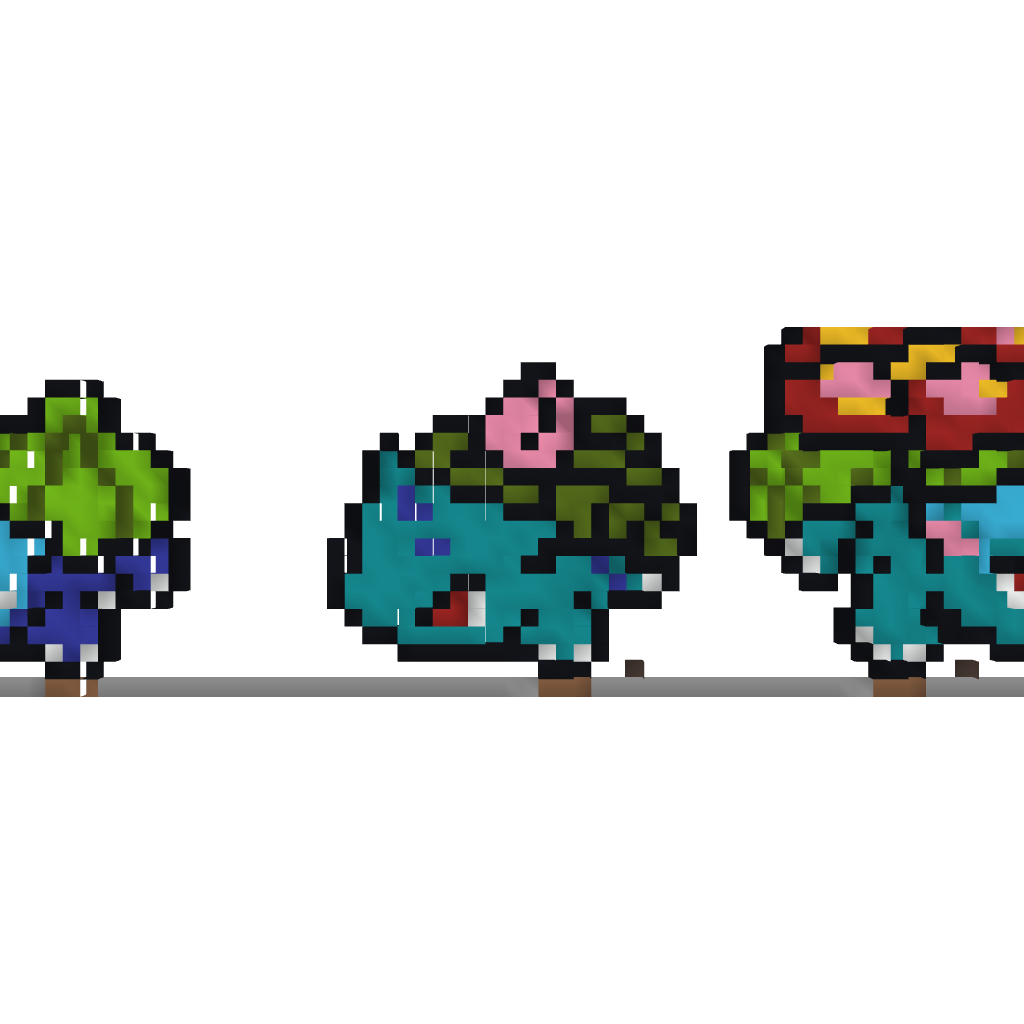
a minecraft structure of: Bulbasaur Ivysaur and Venusaur Pixel Art